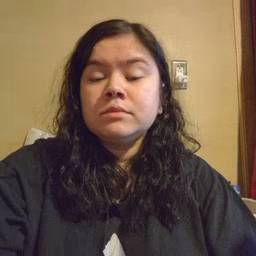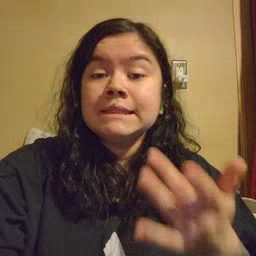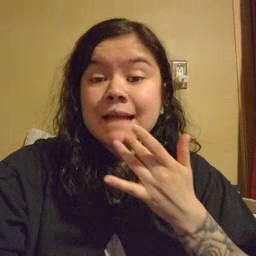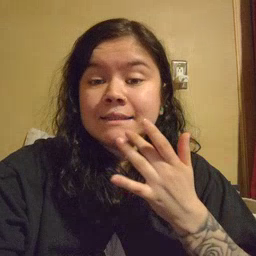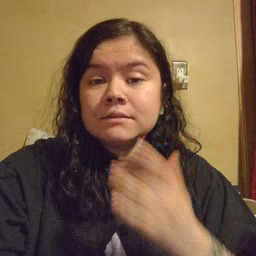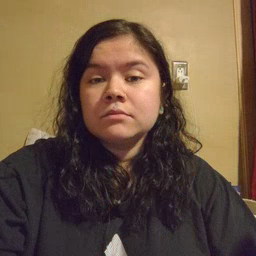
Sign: taste